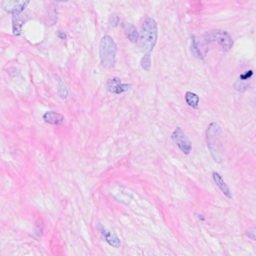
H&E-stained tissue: Breast